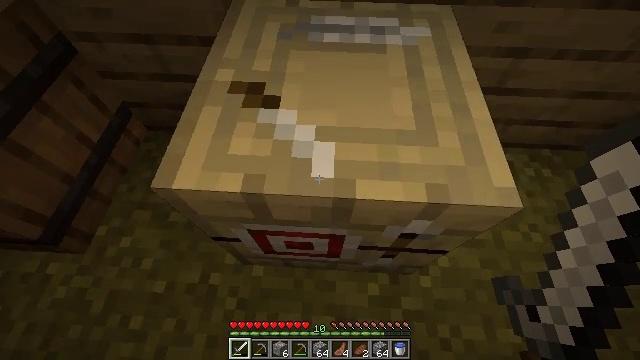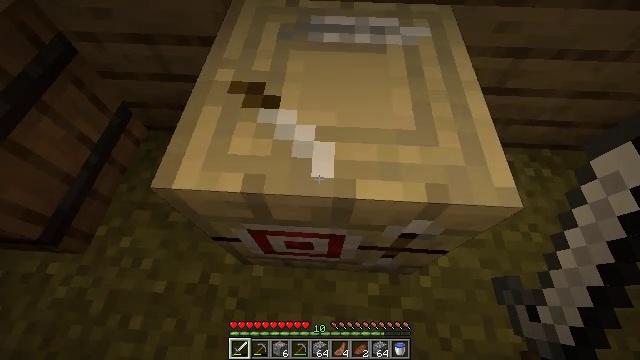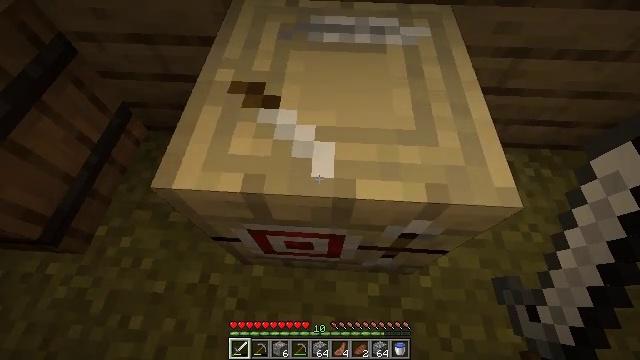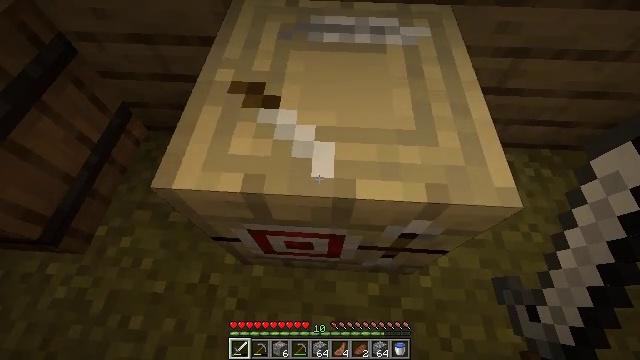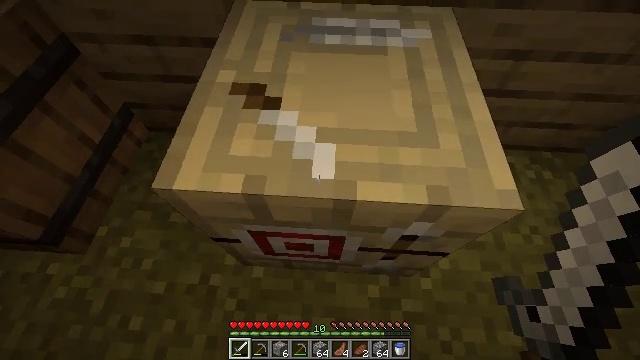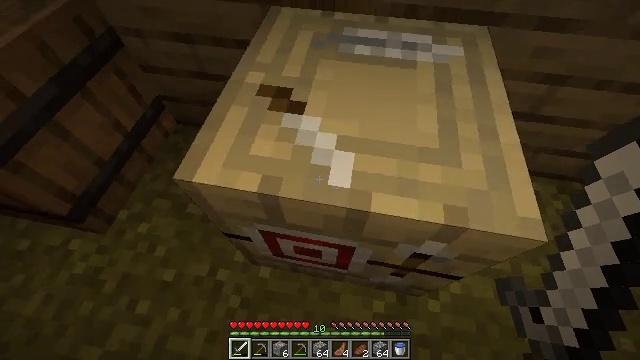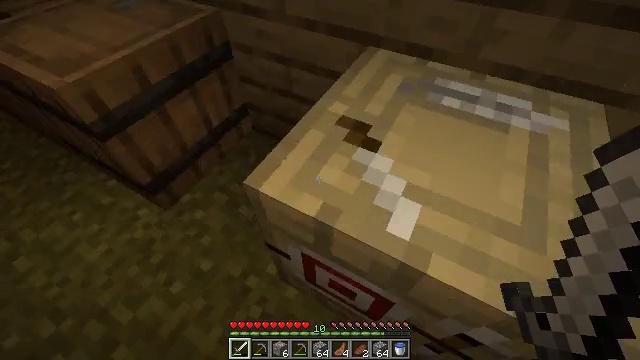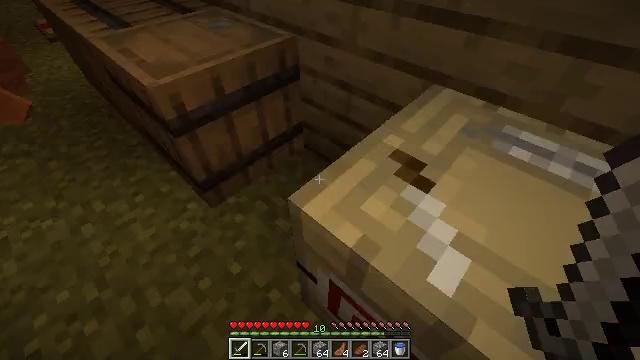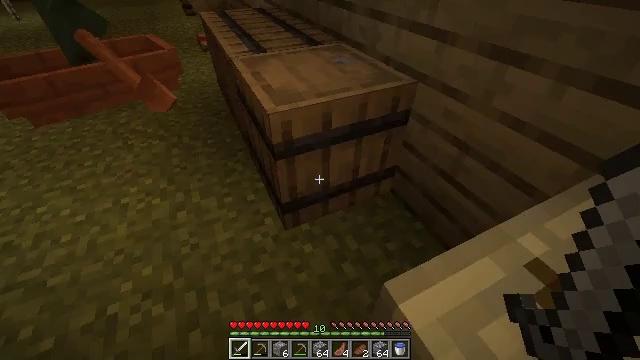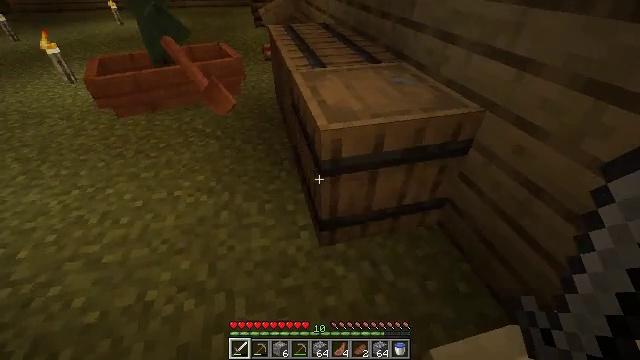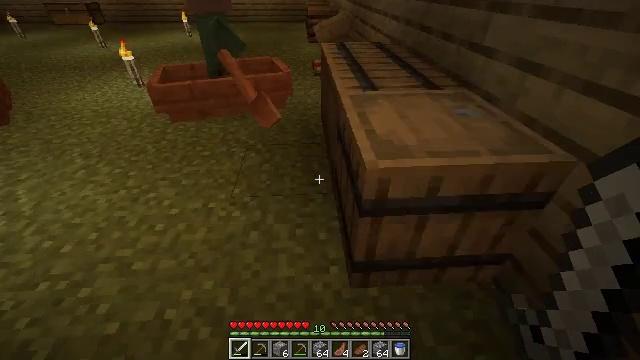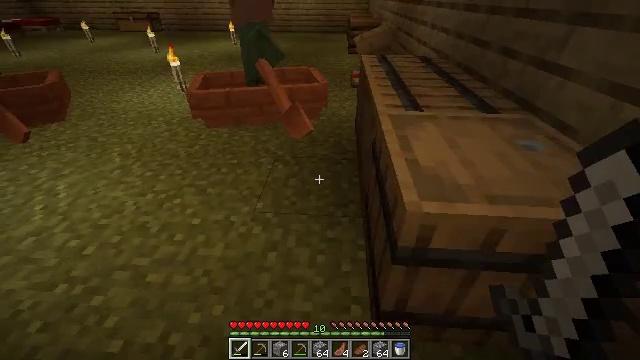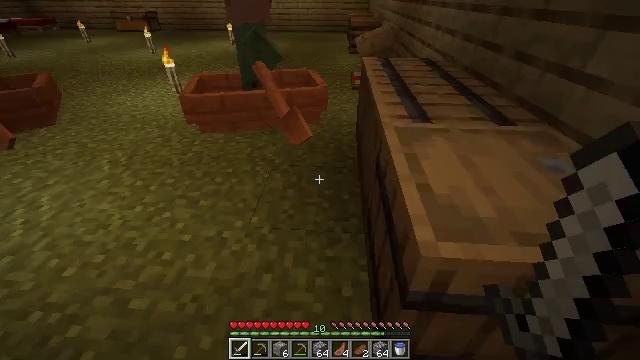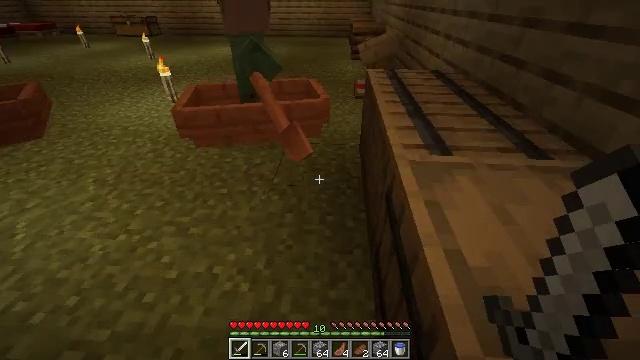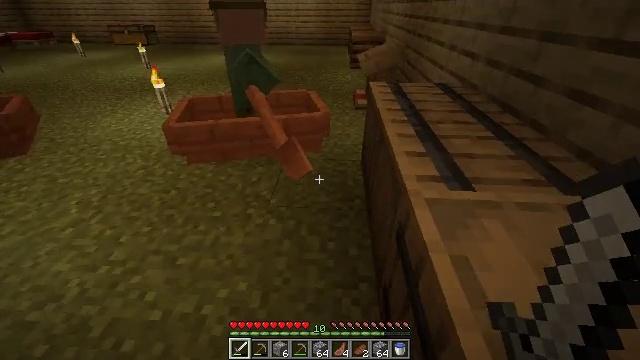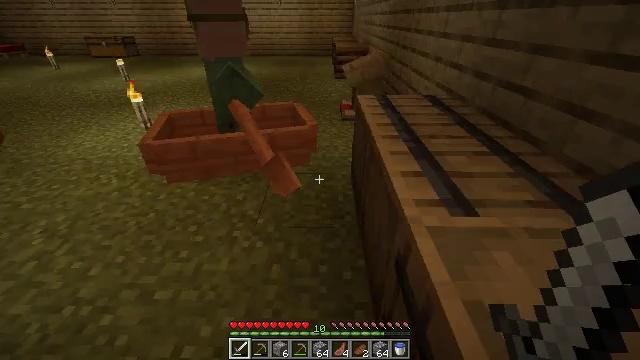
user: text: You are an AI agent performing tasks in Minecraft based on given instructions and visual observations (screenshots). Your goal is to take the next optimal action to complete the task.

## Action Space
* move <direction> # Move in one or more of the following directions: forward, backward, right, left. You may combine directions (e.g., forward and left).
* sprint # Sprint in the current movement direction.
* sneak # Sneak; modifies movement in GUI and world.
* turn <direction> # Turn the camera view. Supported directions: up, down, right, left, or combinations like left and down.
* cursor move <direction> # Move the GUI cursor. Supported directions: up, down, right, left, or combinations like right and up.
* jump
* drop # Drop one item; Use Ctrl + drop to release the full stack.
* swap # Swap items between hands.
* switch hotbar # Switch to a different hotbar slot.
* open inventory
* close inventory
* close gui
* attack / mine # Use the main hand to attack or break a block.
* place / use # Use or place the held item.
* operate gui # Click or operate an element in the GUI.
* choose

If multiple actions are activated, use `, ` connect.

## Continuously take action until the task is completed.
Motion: motion action
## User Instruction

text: Attack the fletching table to break it.
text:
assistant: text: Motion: no_op
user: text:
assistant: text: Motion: no_op
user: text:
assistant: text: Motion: no_op
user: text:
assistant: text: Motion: no_op
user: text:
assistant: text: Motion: turn left and up
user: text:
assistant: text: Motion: move forward, turn left and up
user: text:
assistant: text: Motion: move forward, turn left and up
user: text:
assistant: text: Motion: move forward, turn left and up
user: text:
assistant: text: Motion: move forward, turn left and up
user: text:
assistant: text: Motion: move forward, turn left and up
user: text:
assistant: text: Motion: move forward, turn left and up
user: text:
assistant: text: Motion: move forward
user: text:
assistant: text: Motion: move forward
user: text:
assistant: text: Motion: move forward, turn up
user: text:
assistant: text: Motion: move forward, turn right and up
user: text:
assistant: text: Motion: move forward, turn right
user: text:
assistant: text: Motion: move forward, turn right
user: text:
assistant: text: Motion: move forward, turn right and down
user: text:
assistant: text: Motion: turn right and down
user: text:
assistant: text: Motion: turn right and down
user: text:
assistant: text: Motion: turn right and down
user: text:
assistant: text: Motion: turn right
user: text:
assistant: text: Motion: turn right
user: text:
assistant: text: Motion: no_op
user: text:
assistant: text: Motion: use / place
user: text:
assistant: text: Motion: use / place
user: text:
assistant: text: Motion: use / place
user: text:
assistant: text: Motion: no_op
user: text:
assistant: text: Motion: no_op
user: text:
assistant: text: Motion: open gui